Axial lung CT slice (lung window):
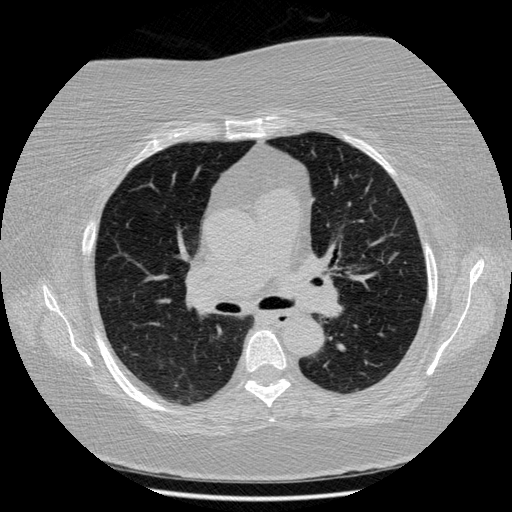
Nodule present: no